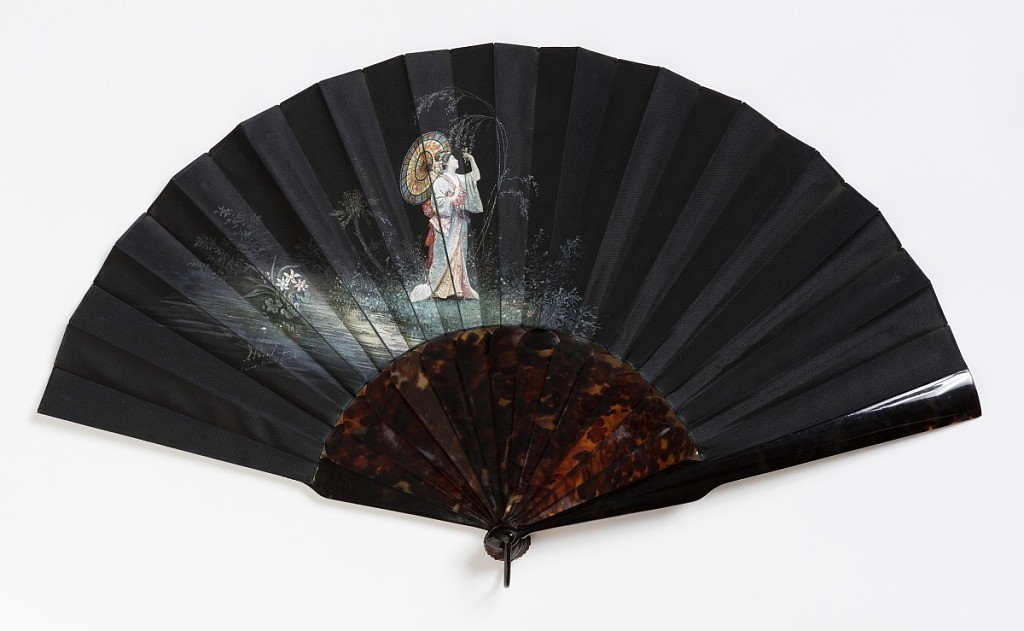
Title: Pleated fan
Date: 1870–80
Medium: Painted silk leaf, imitation tortoise shell sticks
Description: Painted double taffeta leaf, black on one side and light green on the other. Obverse: scene of a lady in Japanese dress with a parasol against a landscape. Fine and delicate workmanship.  Sticks: imitation tortoise shell.